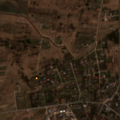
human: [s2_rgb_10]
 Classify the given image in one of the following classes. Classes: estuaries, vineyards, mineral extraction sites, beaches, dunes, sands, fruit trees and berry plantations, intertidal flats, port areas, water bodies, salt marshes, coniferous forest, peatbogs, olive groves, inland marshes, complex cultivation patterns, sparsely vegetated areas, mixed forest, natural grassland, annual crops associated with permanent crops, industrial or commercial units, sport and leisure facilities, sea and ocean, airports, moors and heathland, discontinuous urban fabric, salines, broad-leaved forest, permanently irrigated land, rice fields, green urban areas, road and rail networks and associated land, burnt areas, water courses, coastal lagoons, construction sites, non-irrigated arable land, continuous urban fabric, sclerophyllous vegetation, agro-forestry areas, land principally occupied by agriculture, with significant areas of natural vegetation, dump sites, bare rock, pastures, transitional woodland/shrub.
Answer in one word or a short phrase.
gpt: discontinuous urban fabric, non-irrigated arable land, pastures, complex cultivation patterns, land principally occupied by agriculture, with significant areas of natural vegetation